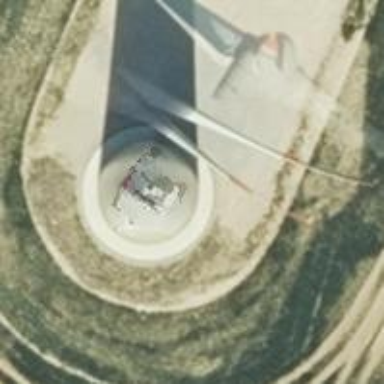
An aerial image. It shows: Wind generator powered by horizontal axis wind turbine.